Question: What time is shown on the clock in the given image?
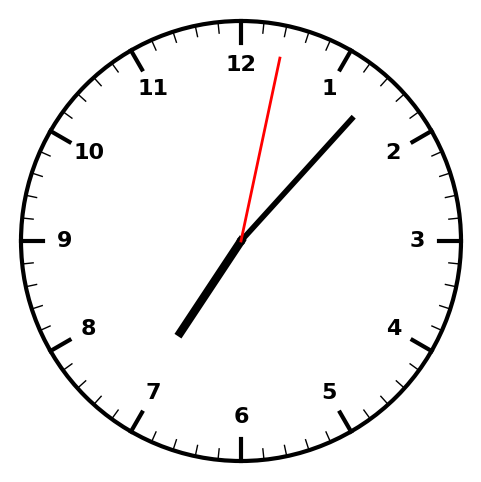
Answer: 07:07:02